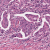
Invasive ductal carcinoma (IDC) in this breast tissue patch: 1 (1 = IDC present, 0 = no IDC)